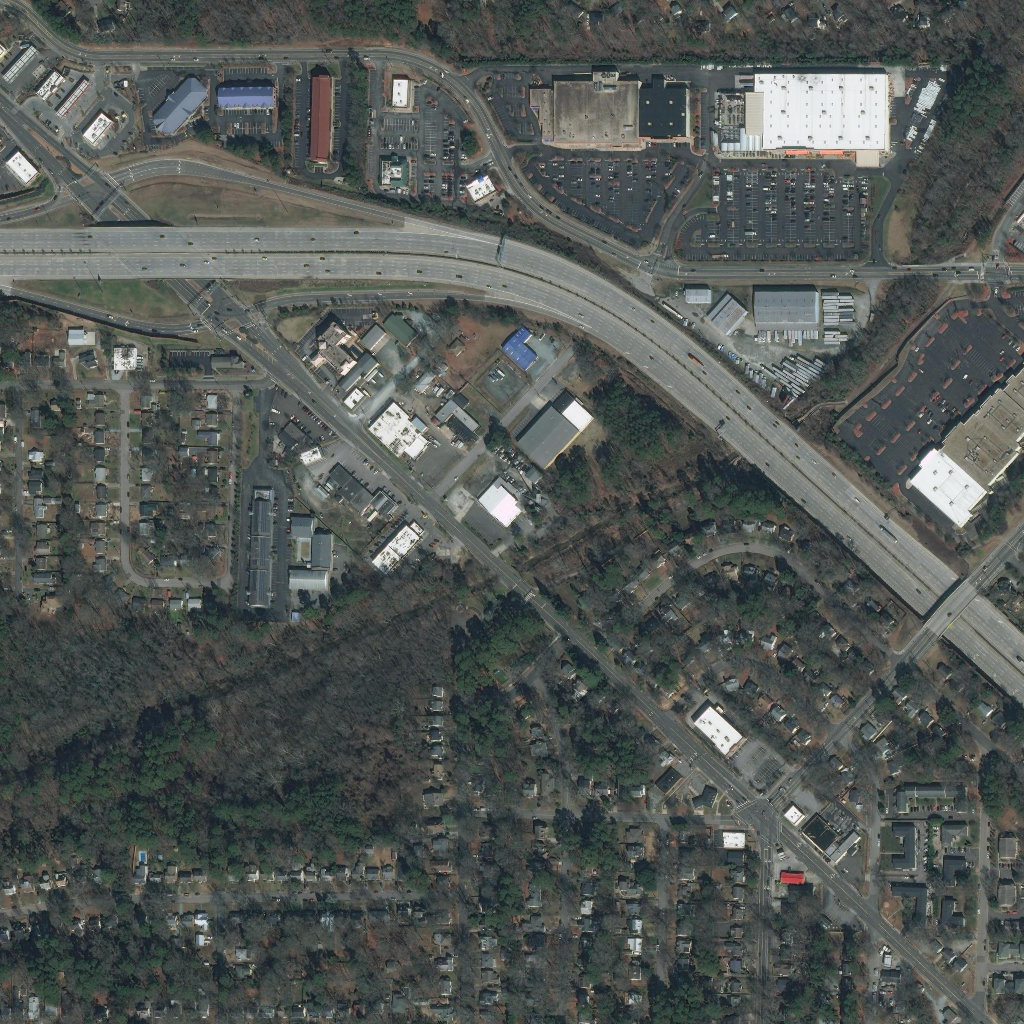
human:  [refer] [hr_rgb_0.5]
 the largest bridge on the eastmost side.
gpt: <box>[[90, 56, 95, 62, 0]]</box>